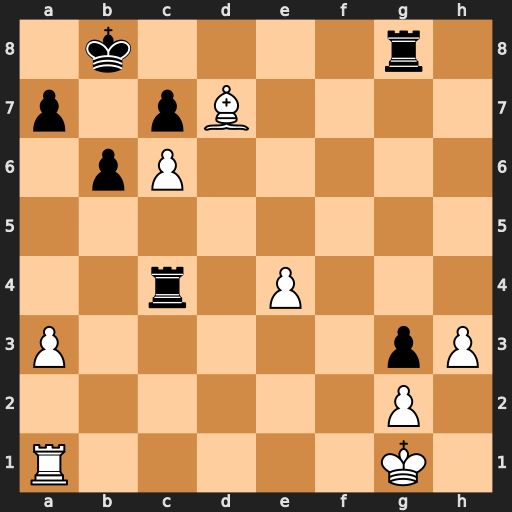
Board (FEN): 1k4r1/p1pB4/1pP5/8/2r1P3/P5pP/6P1/R5K1
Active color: w
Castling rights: -
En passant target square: -
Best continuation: Be6 Rxe4 Bxg8